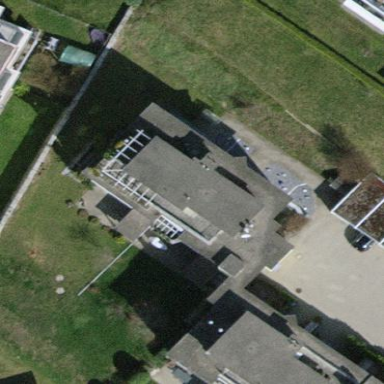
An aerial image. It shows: Terrace building.